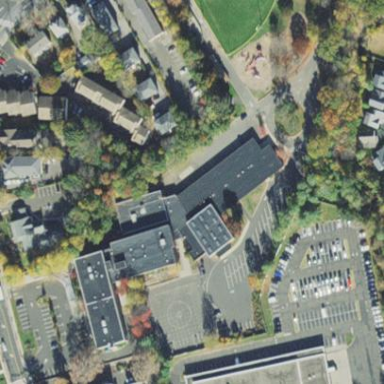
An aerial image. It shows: School.